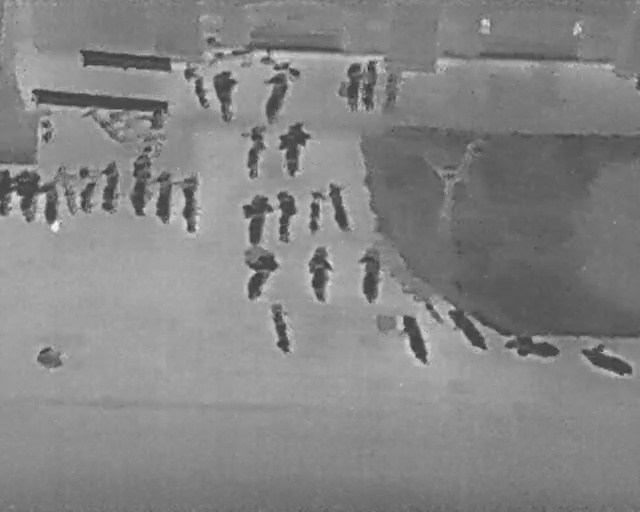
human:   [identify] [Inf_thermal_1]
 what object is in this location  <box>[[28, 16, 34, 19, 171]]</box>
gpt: <ref>1 medium bicycle at the top</ref>

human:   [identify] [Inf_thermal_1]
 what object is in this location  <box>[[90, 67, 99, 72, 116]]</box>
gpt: <ref>1 large bicycle at the bottom right</ref>

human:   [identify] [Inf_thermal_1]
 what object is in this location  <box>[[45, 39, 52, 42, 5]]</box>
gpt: <ref>1 medium bicycle at the center</ref>